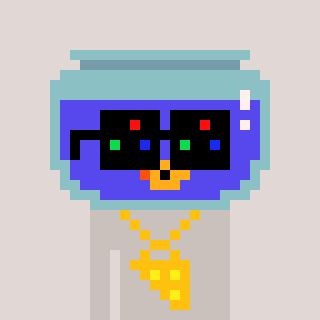
a pixel art character with square black sunglasses, a goldfish-shaped head and a foggrey-colored body on a warm background